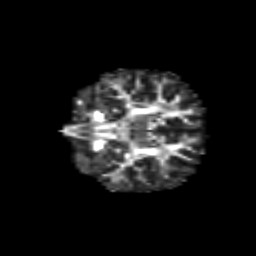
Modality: FA
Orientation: coronal
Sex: female
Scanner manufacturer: siemens
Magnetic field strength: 3 T
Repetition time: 5 s
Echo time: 0.0694 s